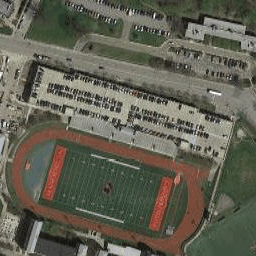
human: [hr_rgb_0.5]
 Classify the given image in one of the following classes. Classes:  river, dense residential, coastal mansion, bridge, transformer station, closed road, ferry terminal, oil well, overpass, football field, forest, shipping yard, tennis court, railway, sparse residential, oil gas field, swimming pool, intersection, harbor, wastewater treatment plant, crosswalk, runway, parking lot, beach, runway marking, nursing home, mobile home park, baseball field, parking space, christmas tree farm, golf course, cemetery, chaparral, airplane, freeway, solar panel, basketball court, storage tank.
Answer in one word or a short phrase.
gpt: football field